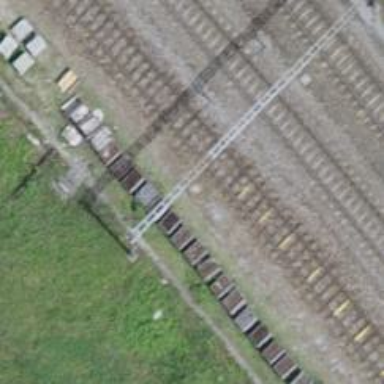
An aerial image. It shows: Single track abandoned railway siding.